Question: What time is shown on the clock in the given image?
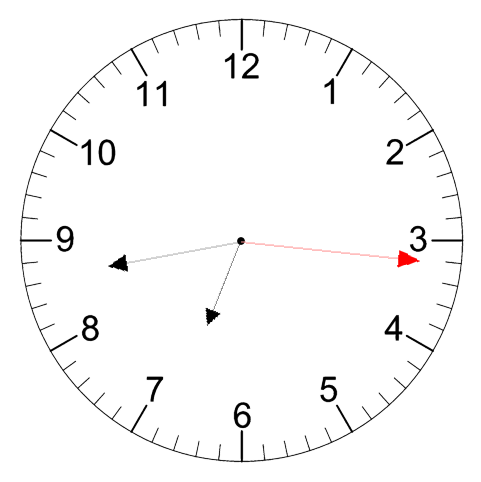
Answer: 06:43:16